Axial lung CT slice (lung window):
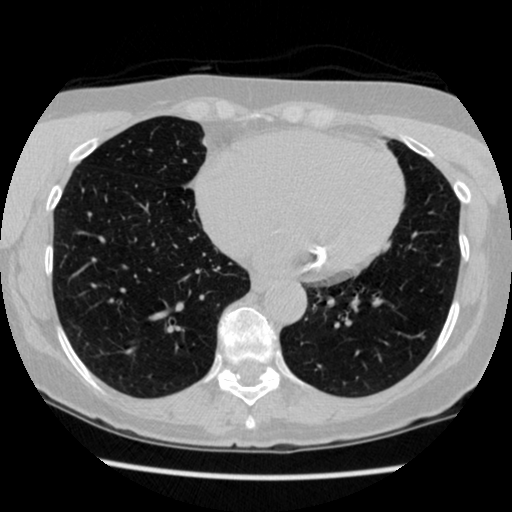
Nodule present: no